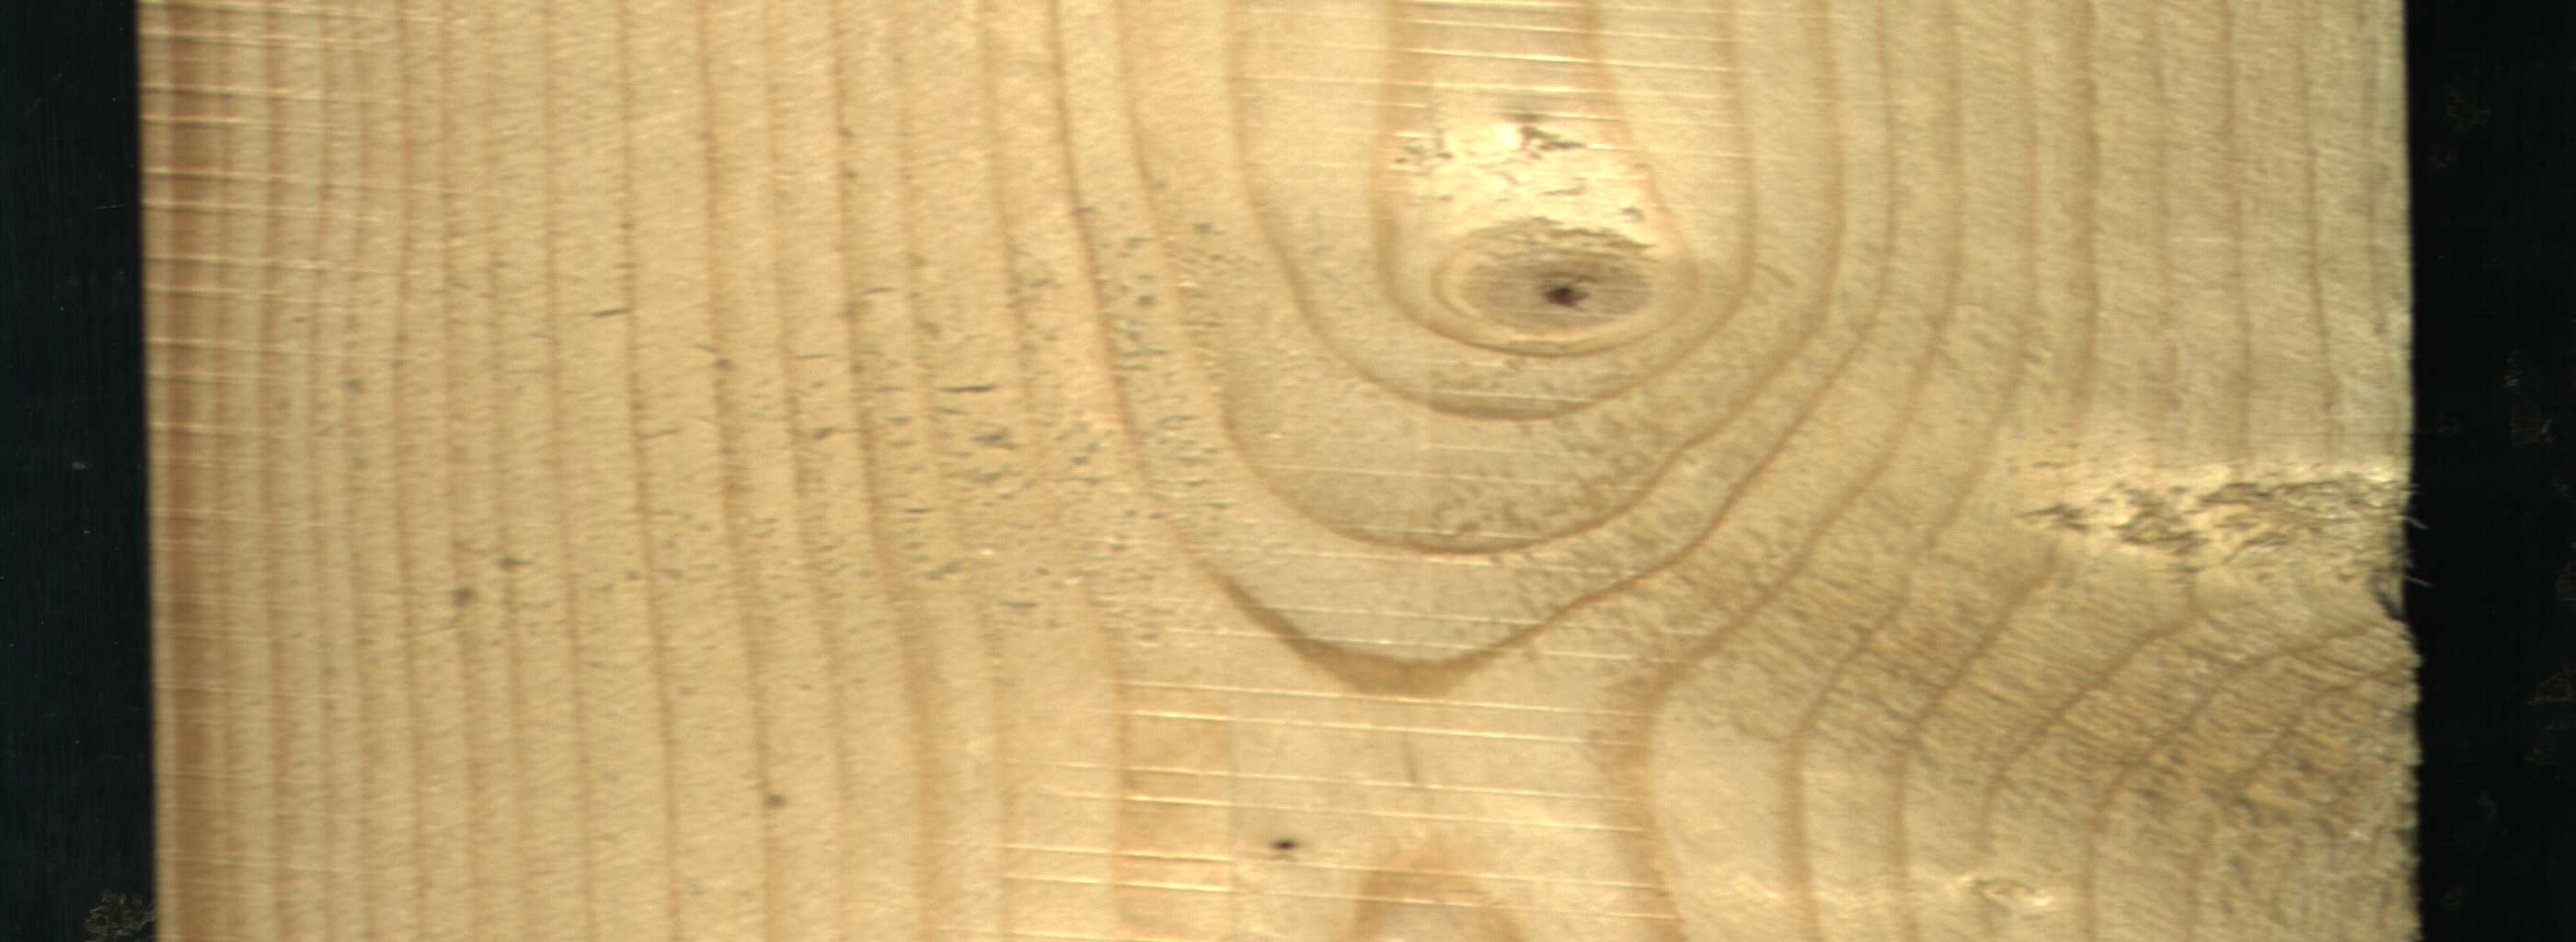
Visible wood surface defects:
Live_Knot